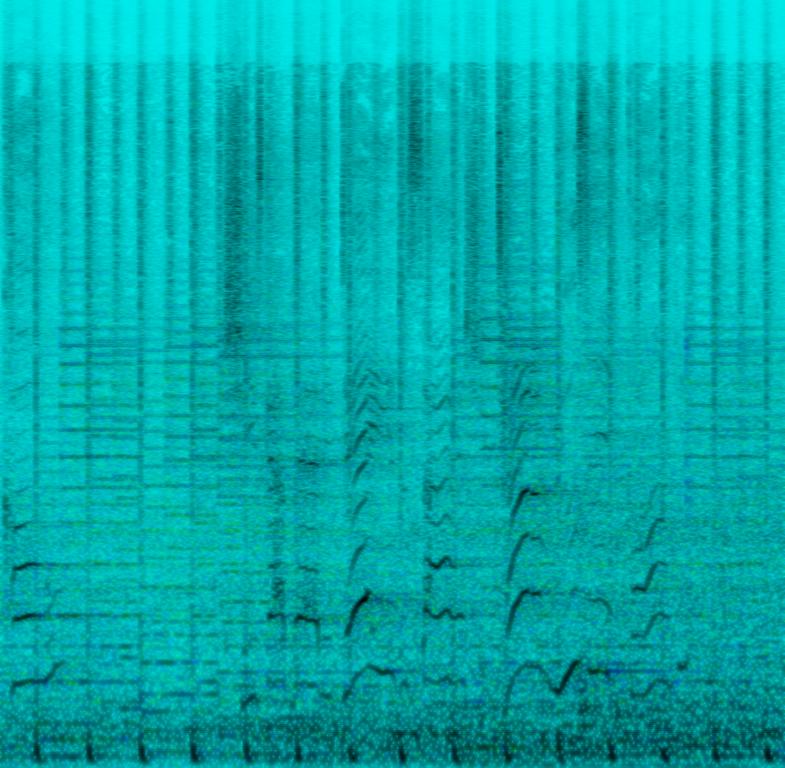
This pop ballad features a female voice singing the main melody. This is accompanied by percussion playing a simple beat in the background. The bass plays the root notes of the chords. A synth plays chords and fills. The sound of wheels on concrete can be heard. The mood of this song is romantic. A live recording sound is overdubbed on this song.